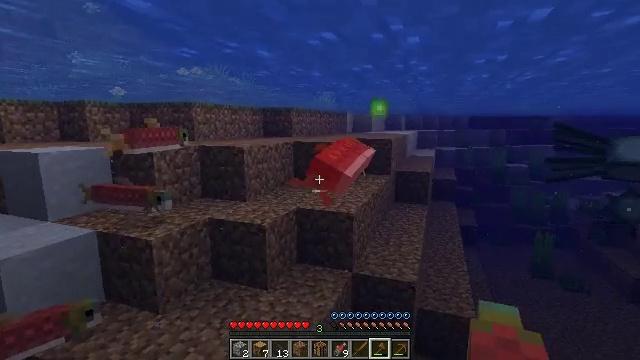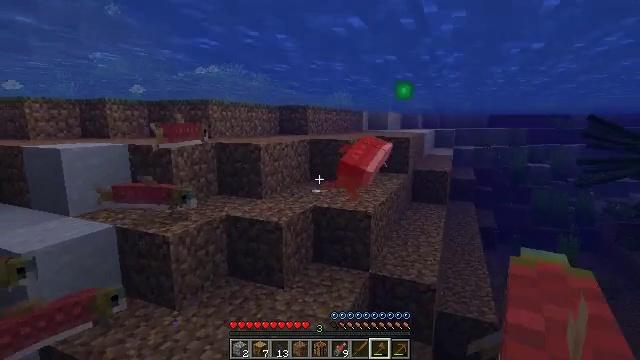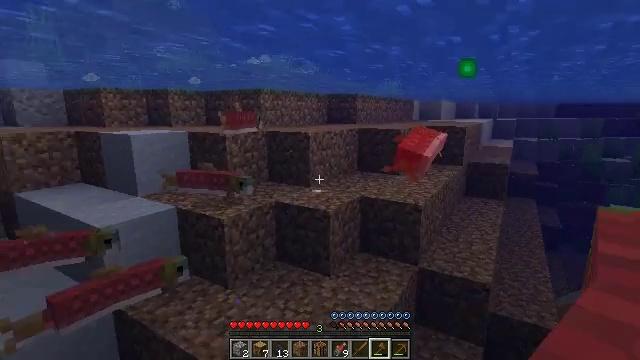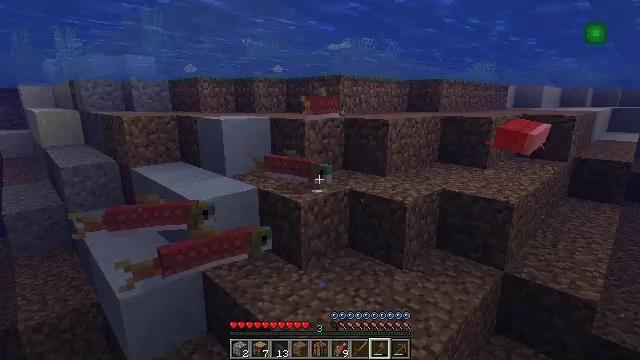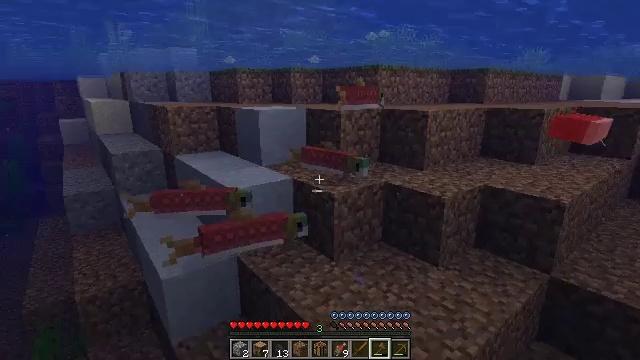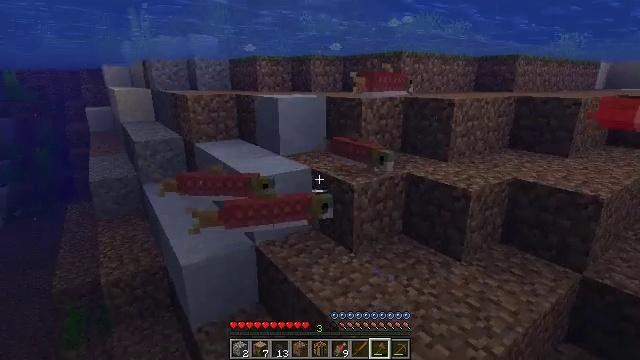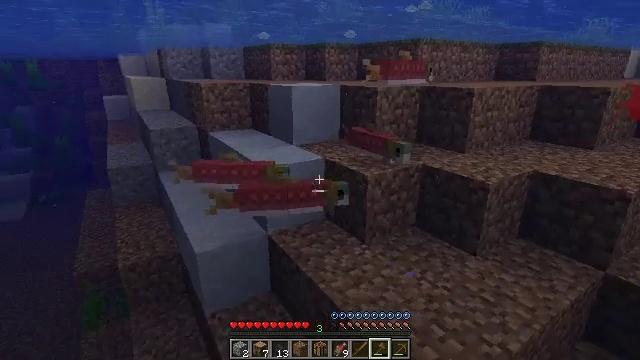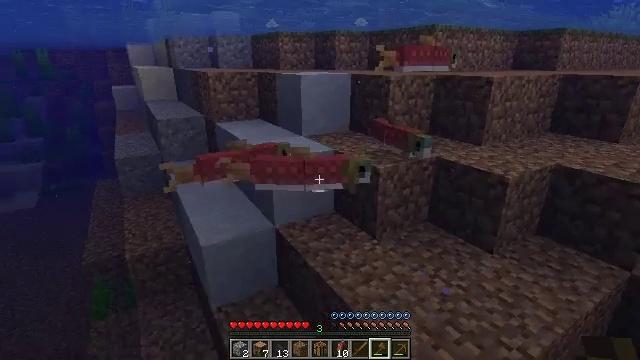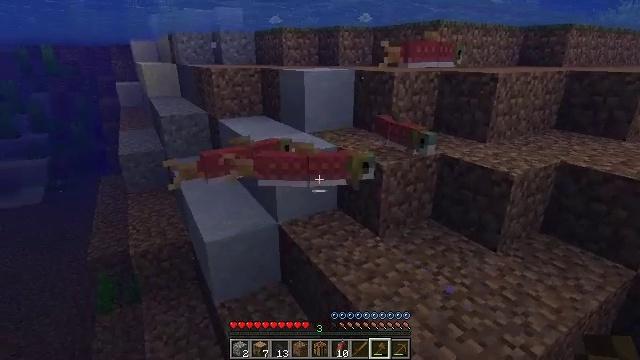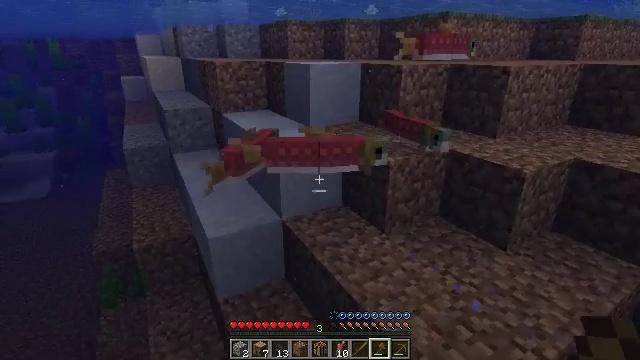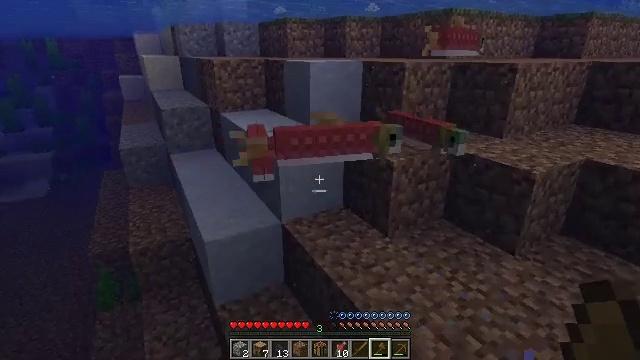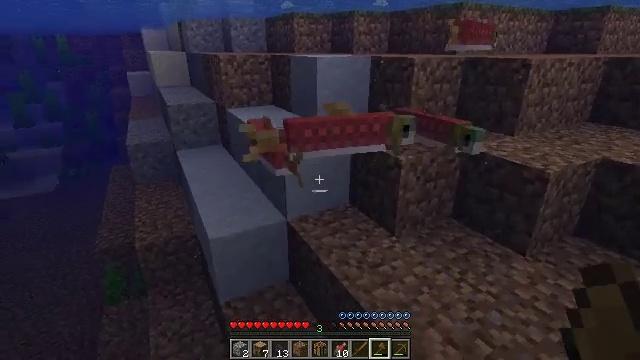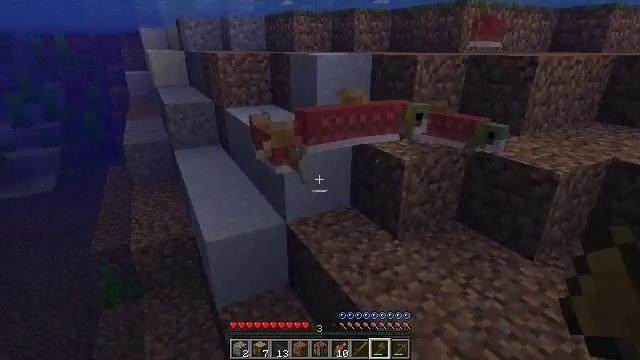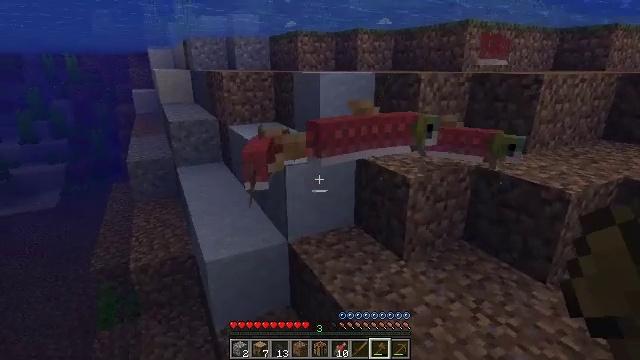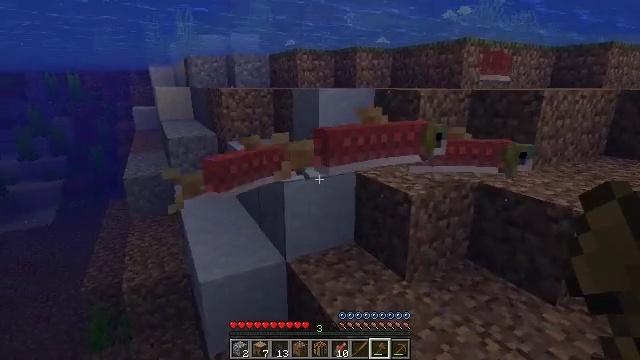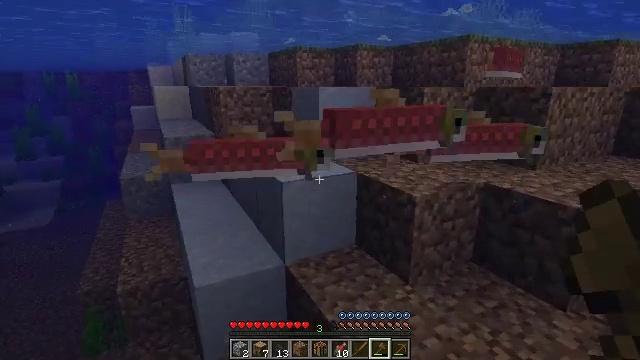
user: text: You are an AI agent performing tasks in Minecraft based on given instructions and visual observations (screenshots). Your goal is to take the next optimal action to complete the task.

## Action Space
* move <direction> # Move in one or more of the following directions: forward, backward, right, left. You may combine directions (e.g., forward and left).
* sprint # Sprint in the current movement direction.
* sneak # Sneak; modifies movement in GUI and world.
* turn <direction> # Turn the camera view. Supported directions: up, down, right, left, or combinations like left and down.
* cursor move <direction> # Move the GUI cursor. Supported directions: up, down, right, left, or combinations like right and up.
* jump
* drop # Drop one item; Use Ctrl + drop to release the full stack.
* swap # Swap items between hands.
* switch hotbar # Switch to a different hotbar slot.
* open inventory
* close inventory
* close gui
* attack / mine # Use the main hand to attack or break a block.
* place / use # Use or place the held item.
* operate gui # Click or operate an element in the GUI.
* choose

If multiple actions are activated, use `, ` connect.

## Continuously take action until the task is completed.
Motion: motion action
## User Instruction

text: Kill the salmon.
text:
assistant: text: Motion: move forward, turn left
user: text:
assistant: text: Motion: move forward, turn left and down
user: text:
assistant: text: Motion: move forward, turn left and down
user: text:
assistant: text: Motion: move forward, turn left and down
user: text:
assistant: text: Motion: move forward, turn left and down
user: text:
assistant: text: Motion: move forward, turn left and down
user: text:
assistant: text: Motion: move forward, turn left and down
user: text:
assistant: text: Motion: move forward
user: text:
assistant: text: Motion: move forward
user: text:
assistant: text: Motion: move forward
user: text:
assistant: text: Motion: move forward, turn left
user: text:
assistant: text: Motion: move forward
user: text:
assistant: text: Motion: move forward, turn up
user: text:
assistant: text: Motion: move forward, turn up
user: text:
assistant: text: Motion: move forward, attack / mine
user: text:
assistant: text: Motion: move forward, turn up, attack / mine
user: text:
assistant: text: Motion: move forward, turn right and up, attack / mine
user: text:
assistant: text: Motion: move forward
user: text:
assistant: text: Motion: move forward
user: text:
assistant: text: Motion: move forward
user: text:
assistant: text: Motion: move forward
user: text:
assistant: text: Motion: move forward
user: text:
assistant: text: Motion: move forward
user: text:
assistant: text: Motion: move forward
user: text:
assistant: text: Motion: move forward, turn right and up
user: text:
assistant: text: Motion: move forward, turn up
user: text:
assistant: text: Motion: move forward, turn left and up, jump
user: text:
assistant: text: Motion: move forward, turn left and up, jump
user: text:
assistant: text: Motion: move forward, turn left and up, jump
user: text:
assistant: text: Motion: move forward, turn up, attack / mine, jump